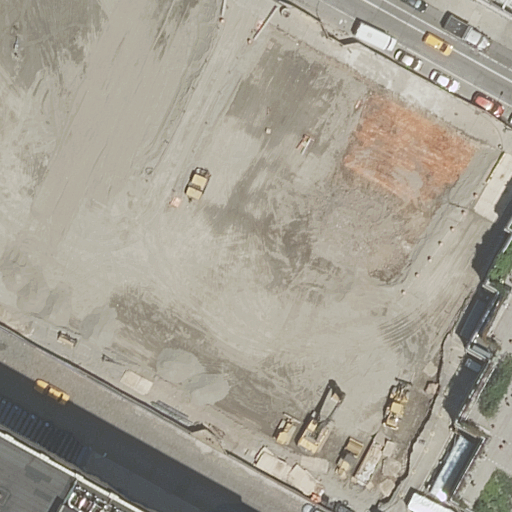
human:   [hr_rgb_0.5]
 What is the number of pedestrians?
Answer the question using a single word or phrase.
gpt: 1

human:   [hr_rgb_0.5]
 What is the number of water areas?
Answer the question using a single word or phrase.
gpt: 0

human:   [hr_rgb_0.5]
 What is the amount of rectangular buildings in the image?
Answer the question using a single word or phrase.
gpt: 2

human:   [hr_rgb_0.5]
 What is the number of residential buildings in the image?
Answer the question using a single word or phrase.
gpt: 3

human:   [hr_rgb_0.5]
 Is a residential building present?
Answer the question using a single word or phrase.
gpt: yes

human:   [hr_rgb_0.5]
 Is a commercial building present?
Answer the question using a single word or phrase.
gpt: no

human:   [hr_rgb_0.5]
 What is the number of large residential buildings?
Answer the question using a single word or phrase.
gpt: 2

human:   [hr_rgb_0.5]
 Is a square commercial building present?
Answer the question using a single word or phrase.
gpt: no

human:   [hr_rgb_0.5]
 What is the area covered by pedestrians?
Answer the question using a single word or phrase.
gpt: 2m2

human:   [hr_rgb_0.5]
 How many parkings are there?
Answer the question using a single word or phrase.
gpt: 1

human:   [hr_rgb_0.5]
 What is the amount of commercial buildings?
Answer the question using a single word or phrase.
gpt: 0

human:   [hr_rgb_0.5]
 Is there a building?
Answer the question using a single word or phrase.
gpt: yes

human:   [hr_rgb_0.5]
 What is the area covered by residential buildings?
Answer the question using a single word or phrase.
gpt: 3054m2

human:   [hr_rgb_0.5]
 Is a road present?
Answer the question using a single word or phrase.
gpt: yes

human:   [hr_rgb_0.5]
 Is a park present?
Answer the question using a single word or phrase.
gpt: yes

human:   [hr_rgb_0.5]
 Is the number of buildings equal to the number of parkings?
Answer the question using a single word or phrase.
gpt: no

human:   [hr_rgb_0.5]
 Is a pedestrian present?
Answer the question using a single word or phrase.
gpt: yes

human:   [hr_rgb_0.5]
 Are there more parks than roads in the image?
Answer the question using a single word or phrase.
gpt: no

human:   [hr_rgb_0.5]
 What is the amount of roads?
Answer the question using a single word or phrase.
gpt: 2

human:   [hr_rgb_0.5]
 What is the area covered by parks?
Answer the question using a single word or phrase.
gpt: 384m2

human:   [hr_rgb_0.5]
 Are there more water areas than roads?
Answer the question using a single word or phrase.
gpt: no

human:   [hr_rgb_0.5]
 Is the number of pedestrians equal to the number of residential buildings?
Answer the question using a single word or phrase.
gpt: no

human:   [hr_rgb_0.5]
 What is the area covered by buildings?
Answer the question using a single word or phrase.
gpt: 3054m2

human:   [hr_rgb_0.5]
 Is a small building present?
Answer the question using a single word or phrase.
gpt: no

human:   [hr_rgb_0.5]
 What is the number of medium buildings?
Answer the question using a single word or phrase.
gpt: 1

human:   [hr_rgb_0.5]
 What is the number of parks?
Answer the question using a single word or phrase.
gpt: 1

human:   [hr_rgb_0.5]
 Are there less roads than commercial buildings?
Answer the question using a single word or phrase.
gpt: no

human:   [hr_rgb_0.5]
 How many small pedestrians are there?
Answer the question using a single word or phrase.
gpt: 1

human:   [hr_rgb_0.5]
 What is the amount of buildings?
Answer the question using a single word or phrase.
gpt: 3

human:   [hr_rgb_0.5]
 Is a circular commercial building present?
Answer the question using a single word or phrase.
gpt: no

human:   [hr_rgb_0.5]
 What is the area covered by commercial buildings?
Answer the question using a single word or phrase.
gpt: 0m2

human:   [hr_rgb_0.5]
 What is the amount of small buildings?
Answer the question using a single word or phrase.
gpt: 0

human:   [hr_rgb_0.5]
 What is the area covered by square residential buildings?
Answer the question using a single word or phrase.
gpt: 0m2

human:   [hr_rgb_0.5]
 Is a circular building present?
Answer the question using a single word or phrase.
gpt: no

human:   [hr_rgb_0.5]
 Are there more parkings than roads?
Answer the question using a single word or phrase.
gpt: no

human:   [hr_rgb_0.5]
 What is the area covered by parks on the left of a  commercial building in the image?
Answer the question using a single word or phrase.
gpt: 0m2

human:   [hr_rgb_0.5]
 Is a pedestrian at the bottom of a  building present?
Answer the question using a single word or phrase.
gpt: yes

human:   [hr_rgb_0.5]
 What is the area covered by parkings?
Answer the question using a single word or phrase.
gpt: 260m2

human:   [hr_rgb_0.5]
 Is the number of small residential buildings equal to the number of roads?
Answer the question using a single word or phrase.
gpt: no

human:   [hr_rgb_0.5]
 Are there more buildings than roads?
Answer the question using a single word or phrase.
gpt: yes

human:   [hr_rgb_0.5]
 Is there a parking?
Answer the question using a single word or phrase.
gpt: yes

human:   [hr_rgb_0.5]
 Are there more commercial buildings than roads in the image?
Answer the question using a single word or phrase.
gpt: no

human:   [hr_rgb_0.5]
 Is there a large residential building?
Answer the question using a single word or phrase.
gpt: yes

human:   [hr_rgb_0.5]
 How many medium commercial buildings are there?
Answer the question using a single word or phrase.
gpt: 0

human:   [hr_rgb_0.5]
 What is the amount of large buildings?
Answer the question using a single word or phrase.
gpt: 2

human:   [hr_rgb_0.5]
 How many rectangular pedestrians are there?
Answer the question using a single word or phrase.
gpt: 1

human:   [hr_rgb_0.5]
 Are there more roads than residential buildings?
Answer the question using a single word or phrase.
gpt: no

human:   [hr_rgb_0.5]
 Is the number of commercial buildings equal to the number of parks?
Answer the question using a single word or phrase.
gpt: no

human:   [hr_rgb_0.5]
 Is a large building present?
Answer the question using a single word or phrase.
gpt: yes

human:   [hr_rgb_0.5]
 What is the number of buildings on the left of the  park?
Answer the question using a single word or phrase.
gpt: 1

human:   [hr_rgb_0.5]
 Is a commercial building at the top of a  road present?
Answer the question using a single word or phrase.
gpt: no

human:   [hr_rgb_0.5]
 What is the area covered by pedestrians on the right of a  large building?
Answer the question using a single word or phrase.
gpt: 2m2

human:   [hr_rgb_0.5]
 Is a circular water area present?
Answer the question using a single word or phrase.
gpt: no

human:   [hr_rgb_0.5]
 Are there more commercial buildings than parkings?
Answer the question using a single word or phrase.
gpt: no

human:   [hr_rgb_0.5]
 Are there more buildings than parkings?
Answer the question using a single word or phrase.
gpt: yes

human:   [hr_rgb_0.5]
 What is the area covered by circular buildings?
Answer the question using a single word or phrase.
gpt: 0m2

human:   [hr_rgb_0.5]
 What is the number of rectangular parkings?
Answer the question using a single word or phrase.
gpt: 1

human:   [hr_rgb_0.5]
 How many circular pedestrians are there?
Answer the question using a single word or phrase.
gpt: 0

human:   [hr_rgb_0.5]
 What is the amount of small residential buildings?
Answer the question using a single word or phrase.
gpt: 0

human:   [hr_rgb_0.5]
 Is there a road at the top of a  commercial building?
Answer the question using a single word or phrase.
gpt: no

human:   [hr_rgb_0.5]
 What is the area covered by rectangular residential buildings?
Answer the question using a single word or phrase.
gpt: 2670m2

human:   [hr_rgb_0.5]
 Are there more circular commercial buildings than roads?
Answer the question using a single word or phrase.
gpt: no

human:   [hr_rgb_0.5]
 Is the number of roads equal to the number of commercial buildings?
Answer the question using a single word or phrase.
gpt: no

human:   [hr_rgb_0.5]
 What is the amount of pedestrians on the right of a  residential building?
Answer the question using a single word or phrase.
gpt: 1